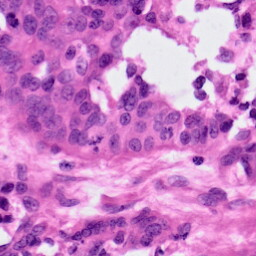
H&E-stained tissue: Ovarian